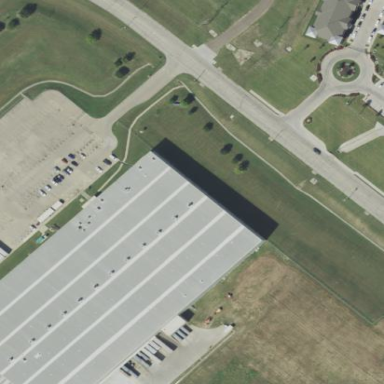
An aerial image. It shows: Warehouse.